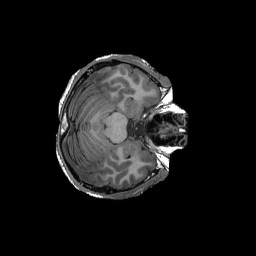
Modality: T1w
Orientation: axial
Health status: ill
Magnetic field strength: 3 T